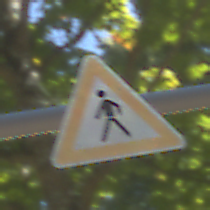
Verkehrszeichen: FussgaengerRechts
Umgebung: Outdoor, RoadRail
Tageszeit: Midday
Wetter: Clear
Licht: Natural
Jahreszeit: NotSpecified
Kontrast: HighContrast